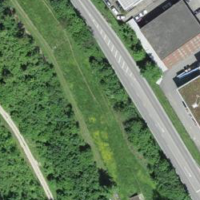
EUNIS habitat code: 45
Species observed at this site:
Centaurea scabiosa